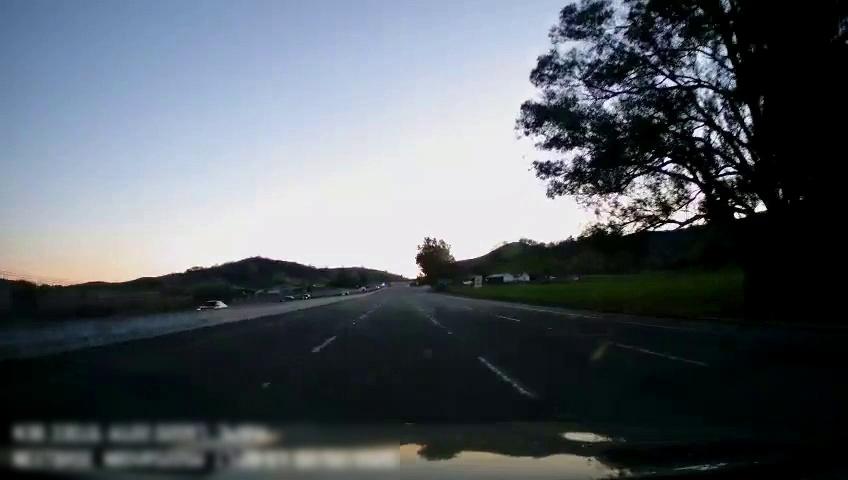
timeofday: Day
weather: Cloudy
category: Drivable Space
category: Vehicles | Car
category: Vehicles | Car
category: Lanes | Current Lane
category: Lanes | Current Lane
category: Lanes | Alternate Lane
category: Lanes | Alternate Lane
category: Traffic | Signs